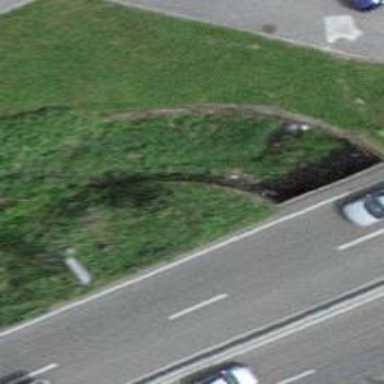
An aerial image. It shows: Ditch in the surroundings.